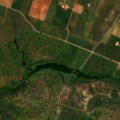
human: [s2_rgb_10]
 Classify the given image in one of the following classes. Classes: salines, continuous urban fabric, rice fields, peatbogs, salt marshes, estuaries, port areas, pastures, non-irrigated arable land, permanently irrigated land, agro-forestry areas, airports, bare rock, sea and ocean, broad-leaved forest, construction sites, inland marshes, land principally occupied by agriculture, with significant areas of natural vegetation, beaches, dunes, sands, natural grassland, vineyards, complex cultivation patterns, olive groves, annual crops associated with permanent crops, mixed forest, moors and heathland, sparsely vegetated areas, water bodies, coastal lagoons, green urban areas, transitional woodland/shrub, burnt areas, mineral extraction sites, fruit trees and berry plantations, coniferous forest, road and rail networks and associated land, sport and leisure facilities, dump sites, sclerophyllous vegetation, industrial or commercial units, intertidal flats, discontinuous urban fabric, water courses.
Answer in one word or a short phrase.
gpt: non-irrigated arable land, olive groves, agro-forestry areas